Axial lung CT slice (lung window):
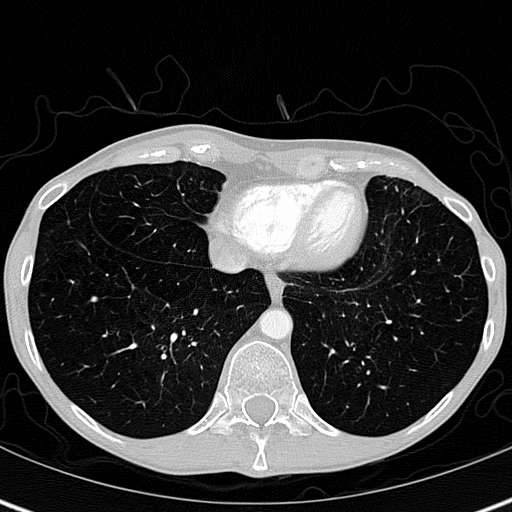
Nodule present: no